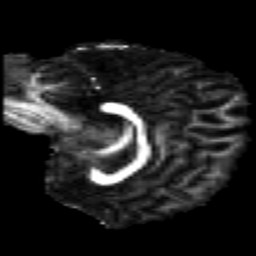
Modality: FA
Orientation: sagittal
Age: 24
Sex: male
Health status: healthy
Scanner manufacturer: philips
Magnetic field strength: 3 T
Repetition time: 10.623 s
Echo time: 0.07044 s